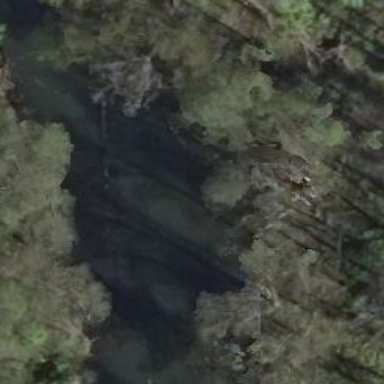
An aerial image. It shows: Natural oxbow water feature.